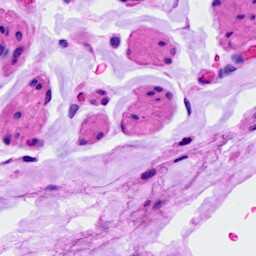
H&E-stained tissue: Ovarian